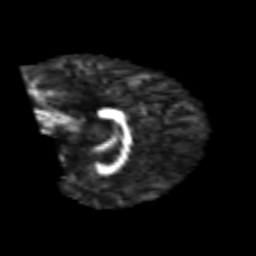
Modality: FA
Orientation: sagittal
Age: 25
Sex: male
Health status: healthy